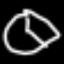
Label: clock